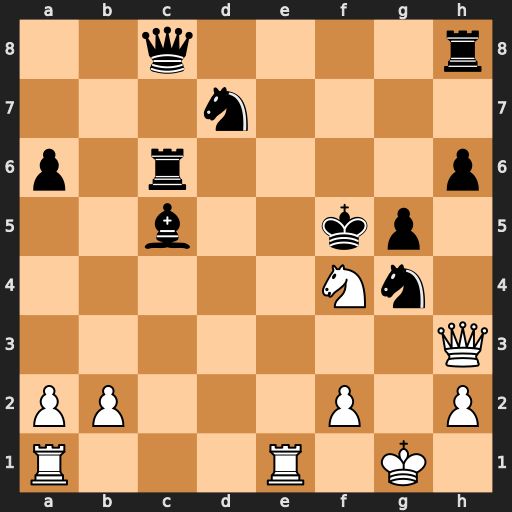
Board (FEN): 2q4r/3n4/p1r4p/2b2kp1/5Nn1/7Q/PP3P1P/R3R1K1
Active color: w
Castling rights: -
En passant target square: -
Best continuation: Qd3+ Kxf4 Qe4#